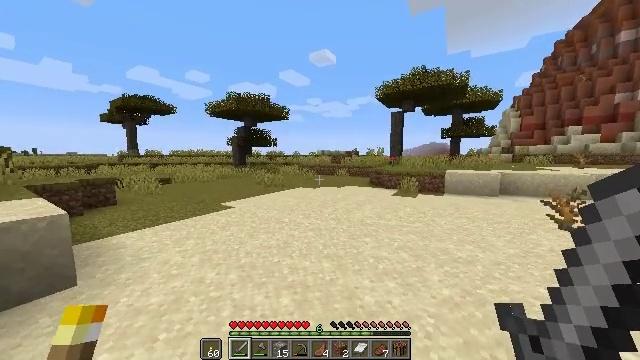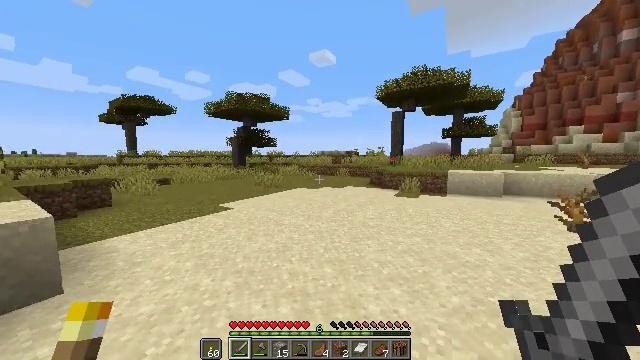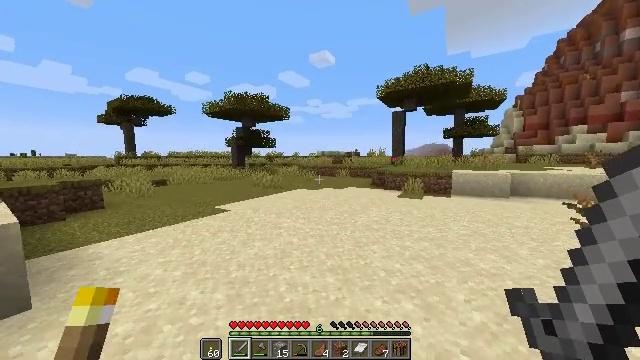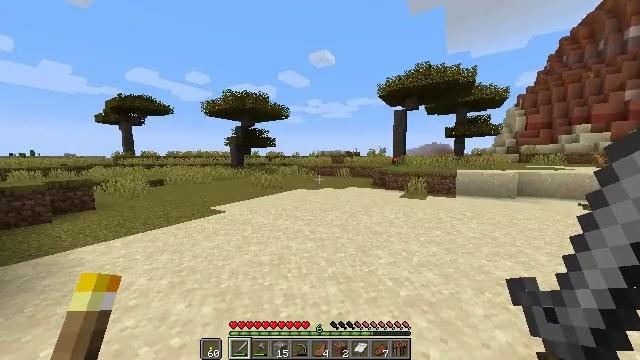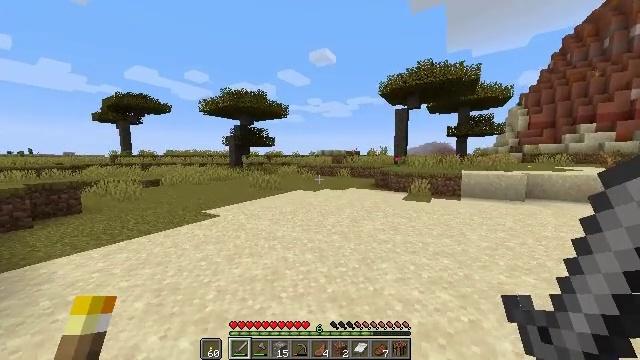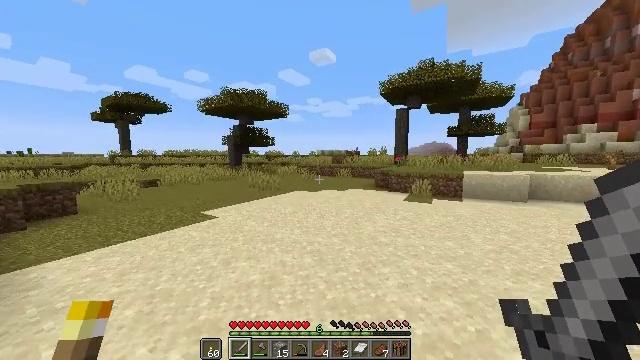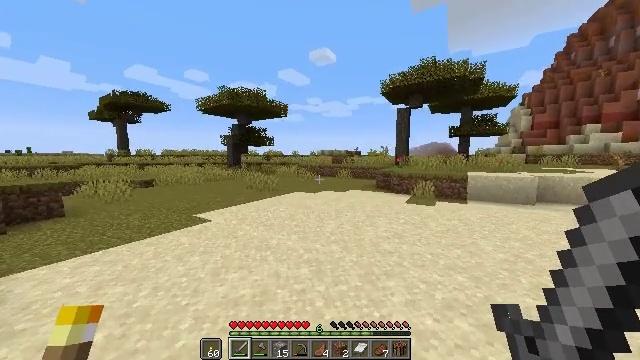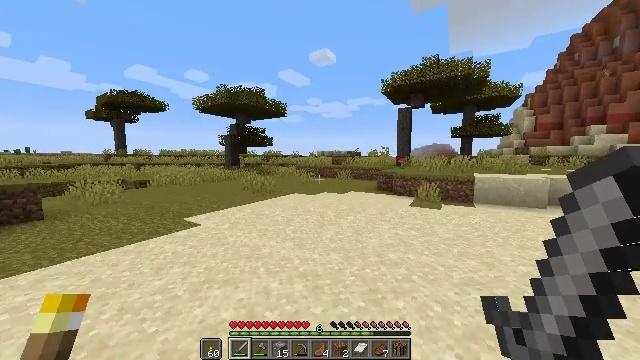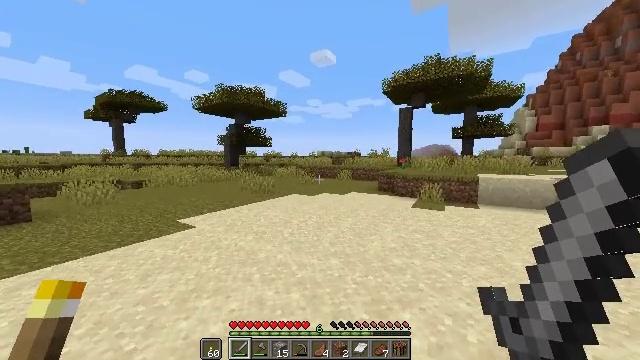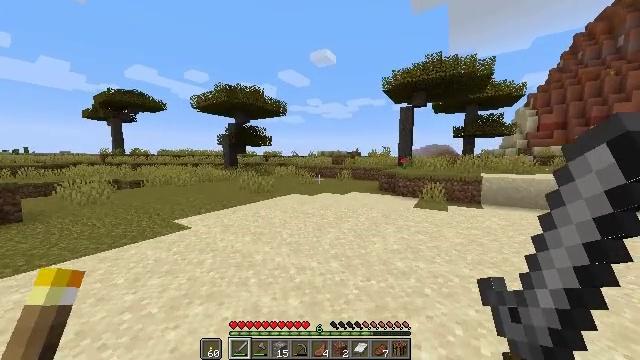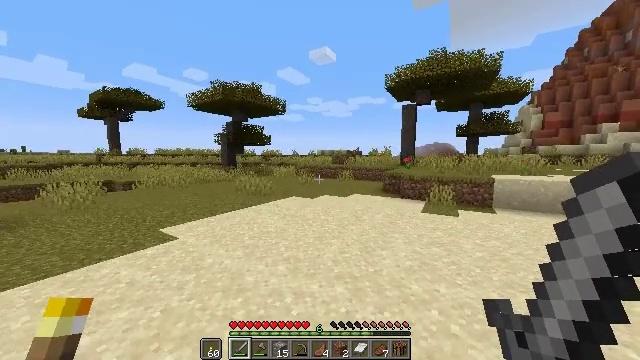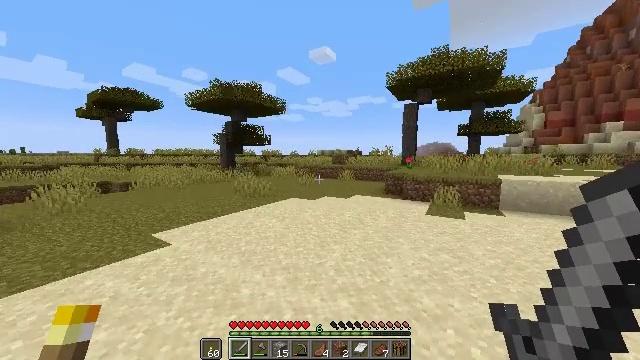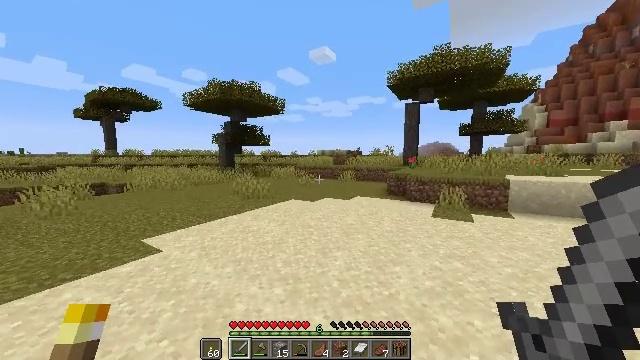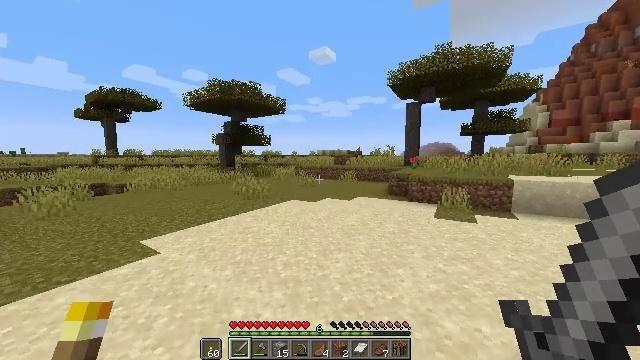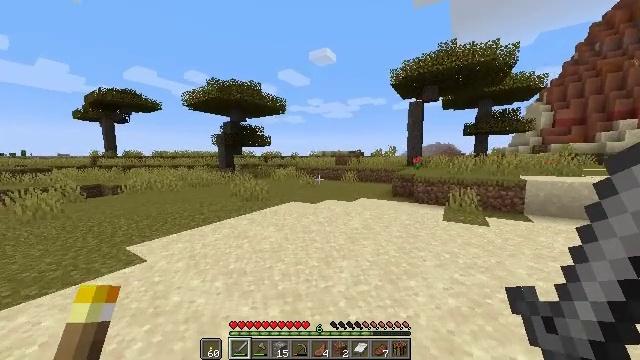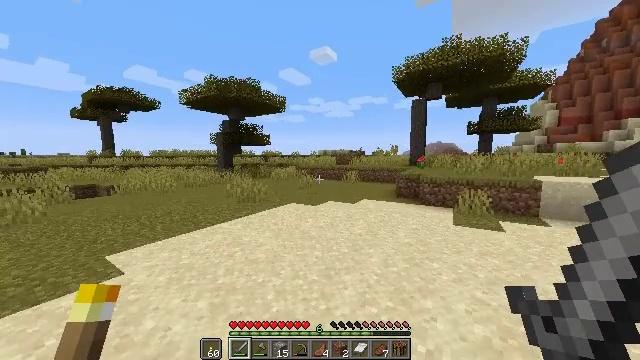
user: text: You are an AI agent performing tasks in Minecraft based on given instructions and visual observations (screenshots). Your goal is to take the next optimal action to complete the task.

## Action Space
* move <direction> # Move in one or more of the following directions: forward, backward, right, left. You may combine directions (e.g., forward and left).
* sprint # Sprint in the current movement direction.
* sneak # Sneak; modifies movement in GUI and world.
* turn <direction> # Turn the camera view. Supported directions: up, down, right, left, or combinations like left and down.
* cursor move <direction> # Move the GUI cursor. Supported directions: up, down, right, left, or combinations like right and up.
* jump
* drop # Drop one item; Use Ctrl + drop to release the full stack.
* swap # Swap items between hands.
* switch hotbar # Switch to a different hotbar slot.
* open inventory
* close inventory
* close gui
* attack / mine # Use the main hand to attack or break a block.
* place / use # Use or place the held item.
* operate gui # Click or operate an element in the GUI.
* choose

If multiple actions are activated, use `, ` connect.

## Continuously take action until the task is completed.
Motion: motion action
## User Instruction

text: Mine the sugar cane near rivers.
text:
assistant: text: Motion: move forward, sprint
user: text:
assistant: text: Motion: move forward, sprint
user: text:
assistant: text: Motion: move forward, sprint
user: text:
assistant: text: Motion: move forward, sprint
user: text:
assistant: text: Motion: move forward, sprint
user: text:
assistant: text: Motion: move forward, sprint
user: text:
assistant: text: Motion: move forward, sprint
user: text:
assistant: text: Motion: move forward, sprint
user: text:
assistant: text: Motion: move forward, sprint
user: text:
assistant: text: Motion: move forward, sprint
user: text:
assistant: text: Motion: move forward, sprint
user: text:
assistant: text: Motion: move forward, sprint
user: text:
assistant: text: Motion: move forward, sprint
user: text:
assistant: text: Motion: move forward, sprint
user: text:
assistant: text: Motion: move forward, sprint
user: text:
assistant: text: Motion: move forward, sprint
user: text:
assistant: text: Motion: move forward, sprint
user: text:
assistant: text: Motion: move forward, sprint
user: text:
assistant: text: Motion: move forward, sprint
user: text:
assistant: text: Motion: move forward, sprint
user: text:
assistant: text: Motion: move forward, sprint
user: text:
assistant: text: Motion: move forward, sprint
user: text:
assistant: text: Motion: move forward, sprint
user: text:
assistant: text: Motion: move forward, sprint
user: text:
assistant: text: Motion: move forward, sprint
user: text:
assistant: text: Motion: move forward, sprint
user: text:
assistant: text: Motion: move forward, sprint
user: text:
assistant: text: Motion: move forward, sprint
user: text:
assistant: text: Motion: move forward, sprint
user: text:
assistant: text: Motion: move forward, sprint